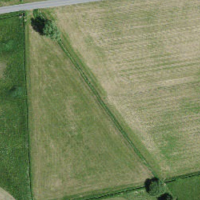
EUNIS habitat code: 53
Species observed at this site:
Orchis militaris
Passer montanus
Saxicola rubicola